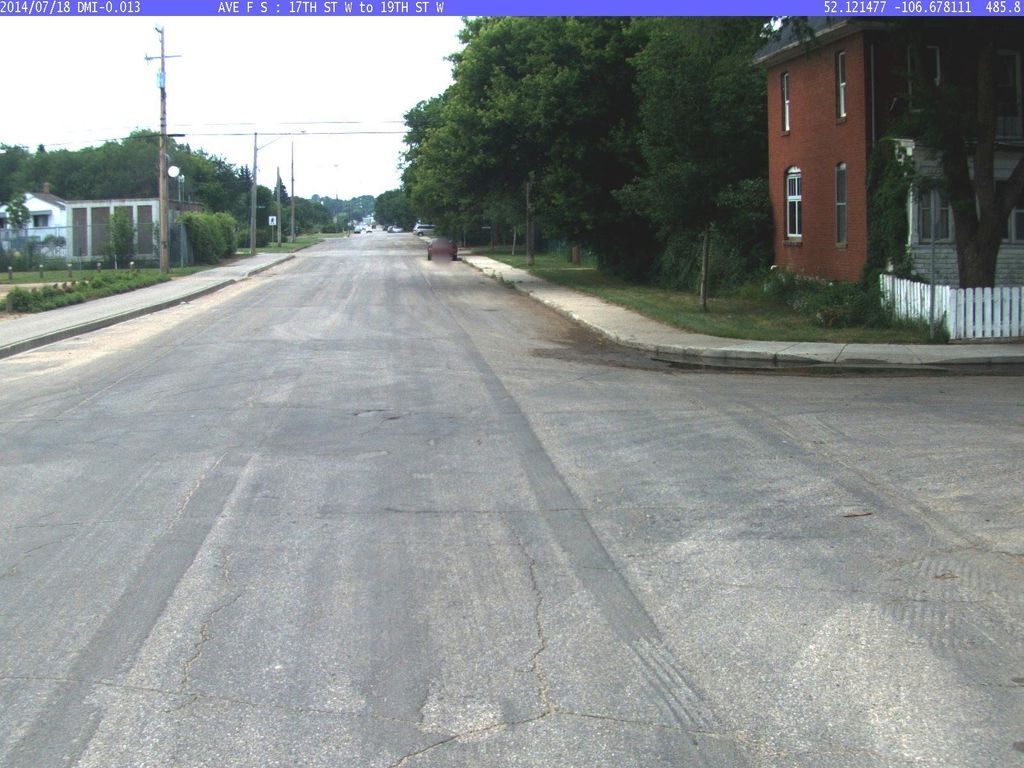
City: saskatoon